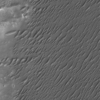
Label: not_dusty